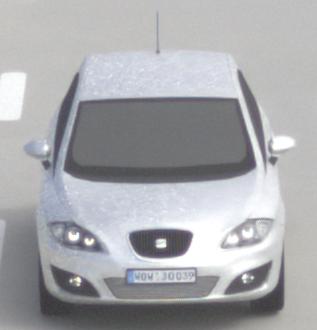
Make: SEAT
Model: Leon 1.4
Detailed model: Leon (1P)
Model produced from: 2009/04
Model produced until: 2010/08
Doors: 5
Color: white
Road condition: dry road
Daytime: midday
Contrast: medium contrast